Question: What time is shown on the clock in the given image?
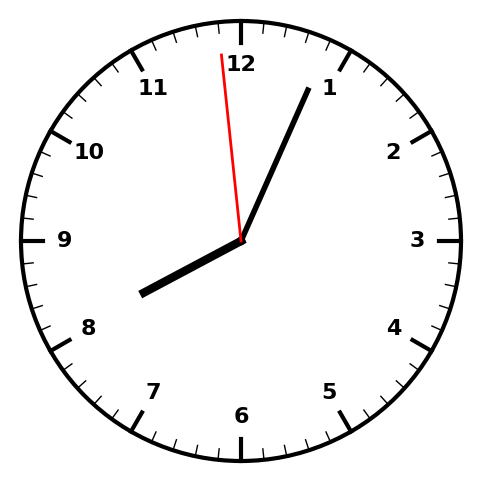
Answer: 08:03:59